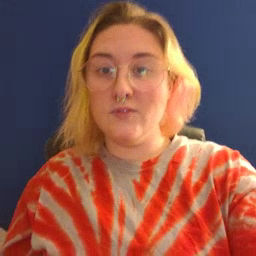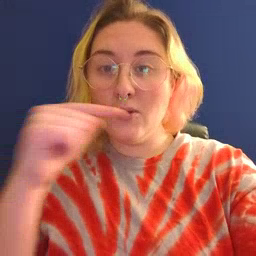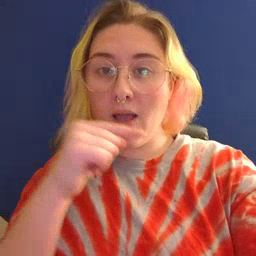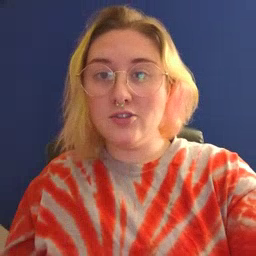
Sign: toothbrush